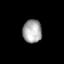
Tissue: skin
Cell type: Epithelial cells
Senescence score: 0.2842
Nuclear area (px): 434
Mean DAPI intensity: 167.353